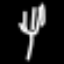
Label: fork